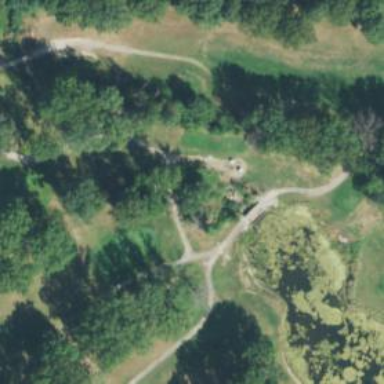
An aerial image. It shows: Service road used as golf cart path.